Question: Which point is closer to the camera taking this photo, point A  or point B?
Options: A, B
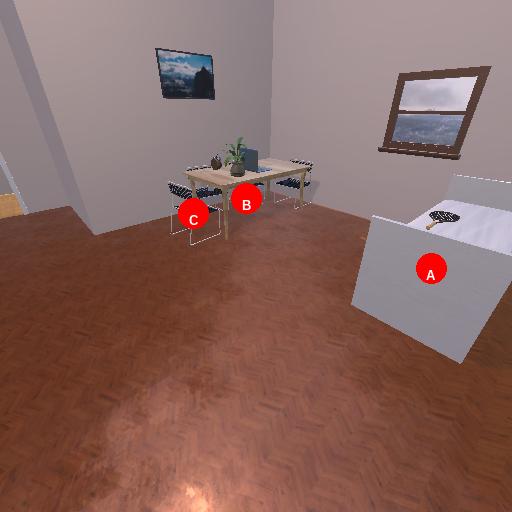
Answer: A